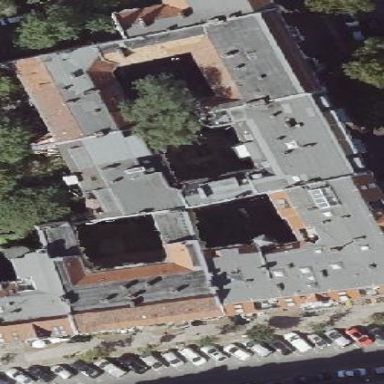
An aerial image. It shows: Building with apartments featuring unique double saltbox roof shape.